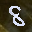
Label: 8